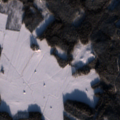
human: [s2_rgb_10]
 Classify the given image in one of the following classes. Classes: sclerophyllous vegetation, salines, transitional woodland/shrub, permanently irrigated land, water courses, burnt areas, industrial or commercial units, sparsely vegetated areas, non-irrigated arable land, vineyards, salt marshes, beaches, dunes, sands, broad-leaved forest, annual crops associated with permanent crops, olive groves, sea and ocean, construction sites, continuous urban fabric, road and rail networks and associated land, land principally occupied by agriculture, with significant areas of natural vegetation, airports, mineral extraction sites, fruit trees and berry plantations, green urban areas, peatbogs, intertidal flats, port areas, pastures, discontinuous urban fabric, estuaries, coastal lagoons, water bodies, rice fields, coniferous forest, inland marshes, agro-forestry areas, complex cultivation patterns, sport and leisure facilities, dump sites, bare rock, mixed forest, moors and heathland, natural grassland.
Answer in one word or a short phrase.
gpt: non-irrigated arable land, coniferous forest, mixed forest, transitional woodland/shrub